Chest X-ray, AP view. Patient: 63 years old, sex F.
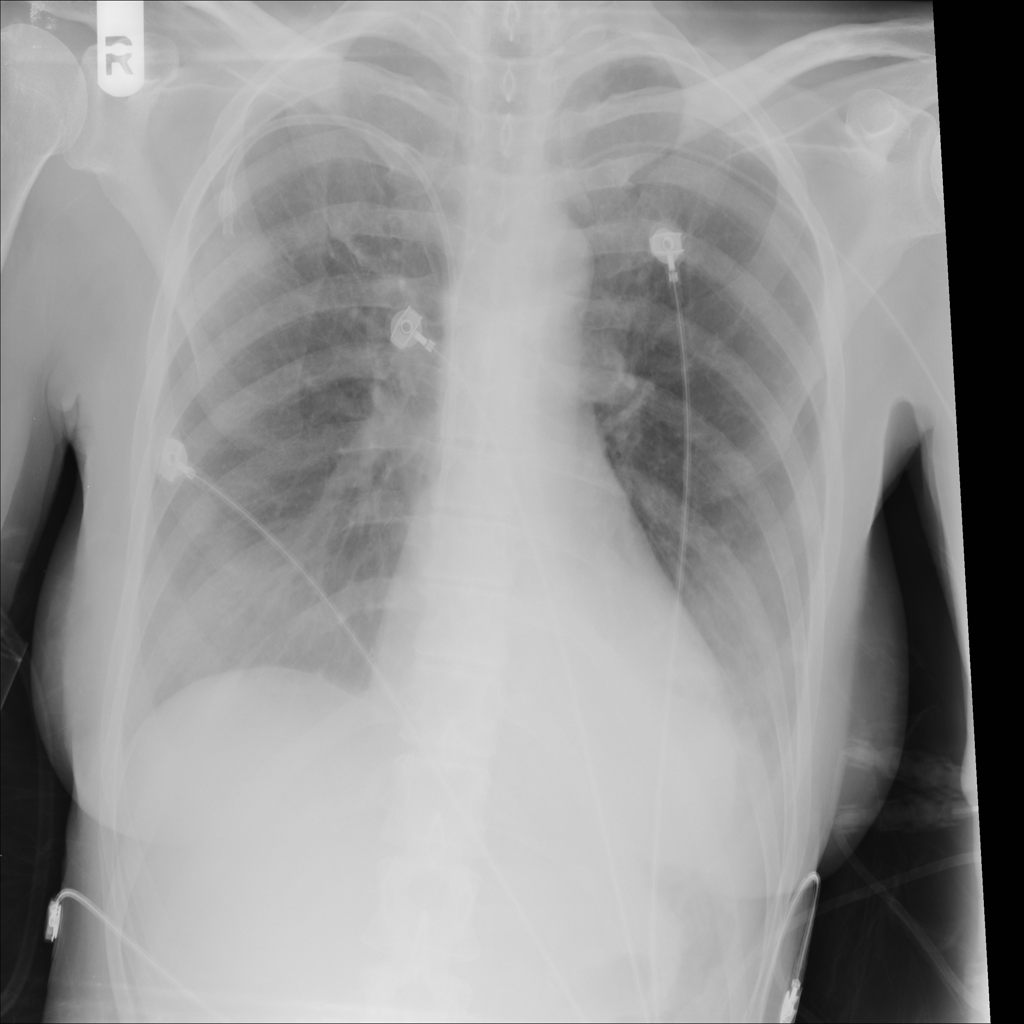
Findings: Effusion